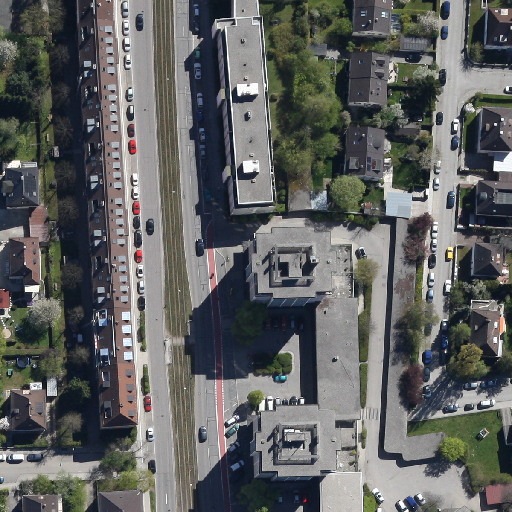
Referring expression: car in the parking area